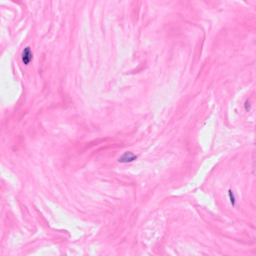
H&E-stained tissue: Breast